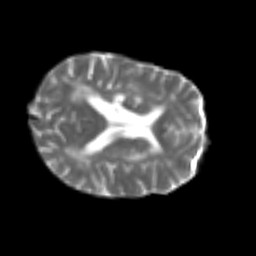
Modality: T2w
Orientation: axial
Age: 56
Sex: male
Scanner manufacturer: siemens
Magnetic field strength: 3 T
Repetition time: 4.987 s
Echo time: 0.0792 s